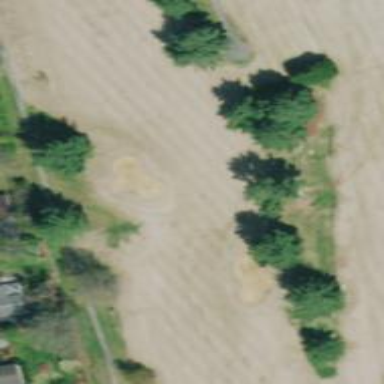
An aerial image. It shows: Golf hole.